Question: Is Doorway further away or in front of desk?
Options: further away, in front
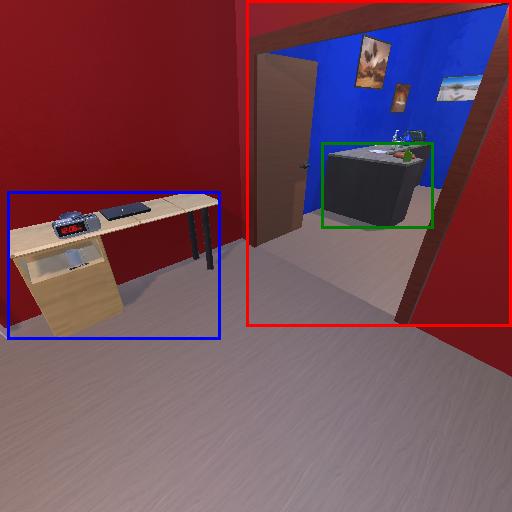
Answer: further away